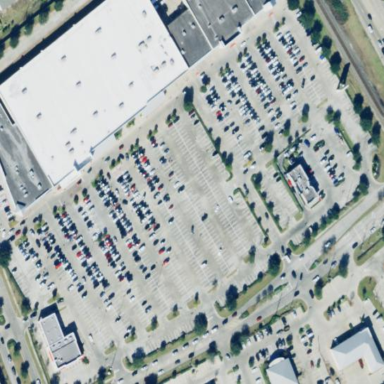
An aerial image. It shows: Parking area with surface.